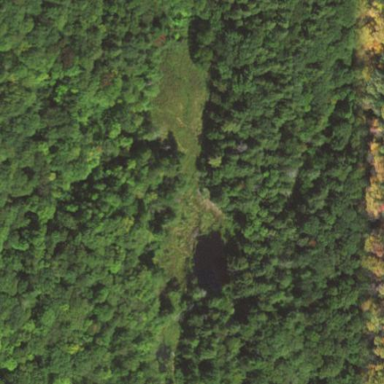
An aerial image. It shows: Serene pond surrounded by nature.